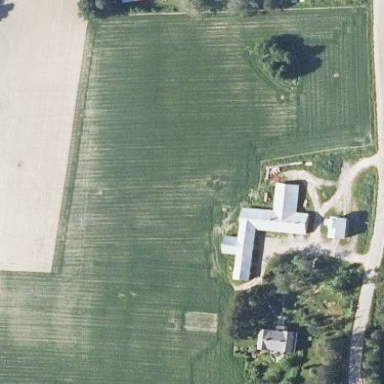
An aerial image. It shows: Farmyard area.